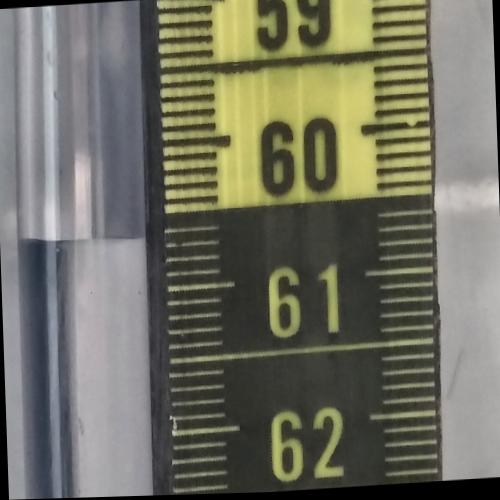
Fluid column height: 60.6 cm